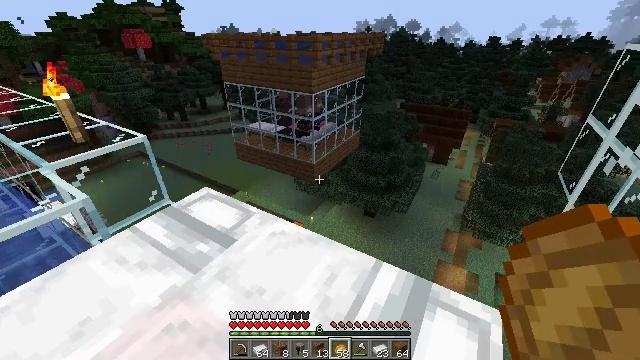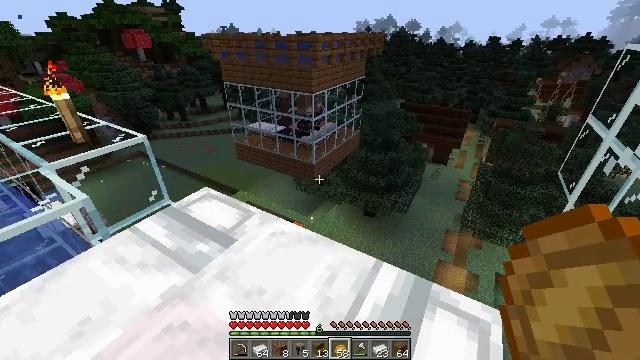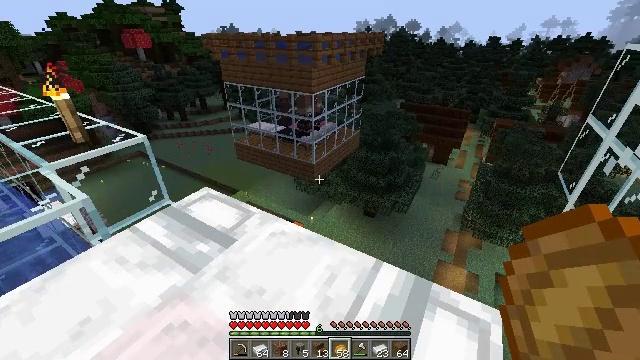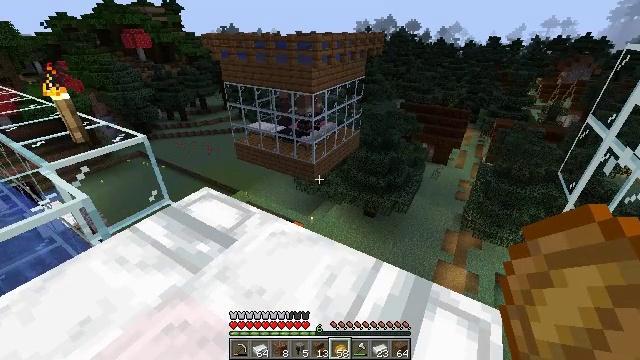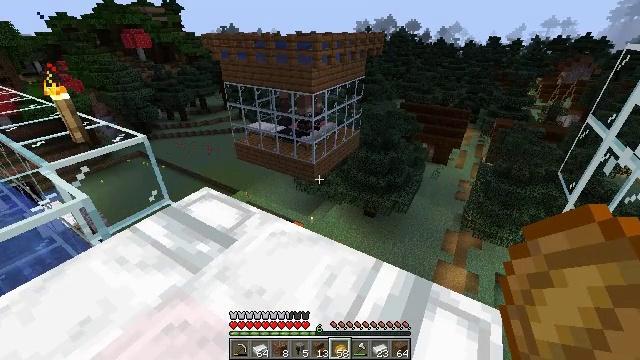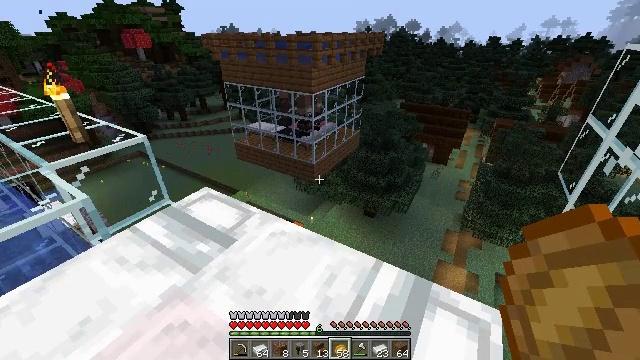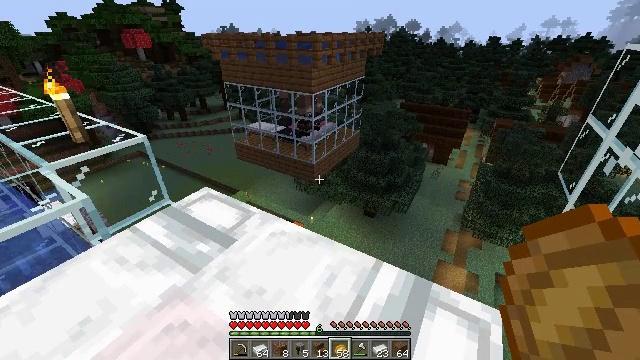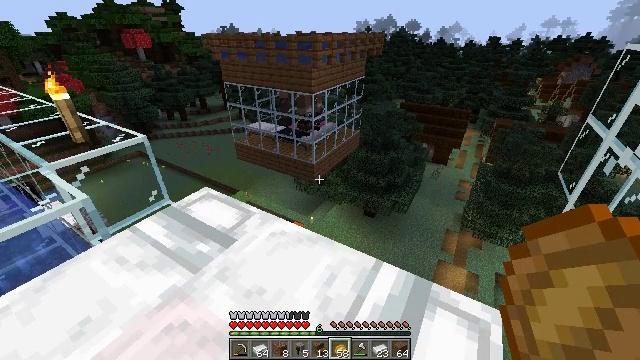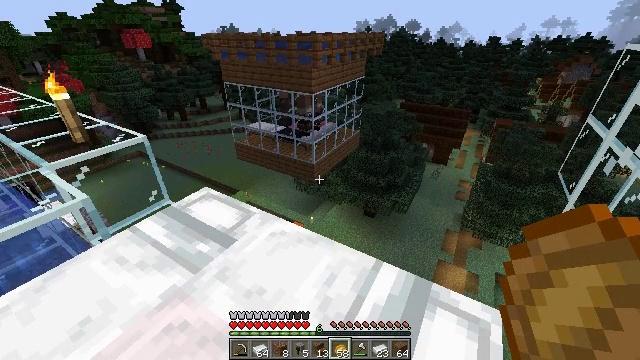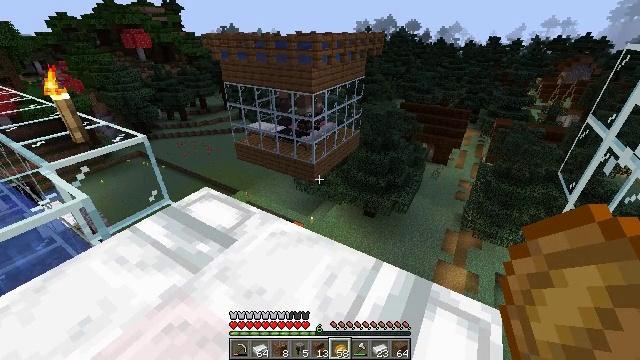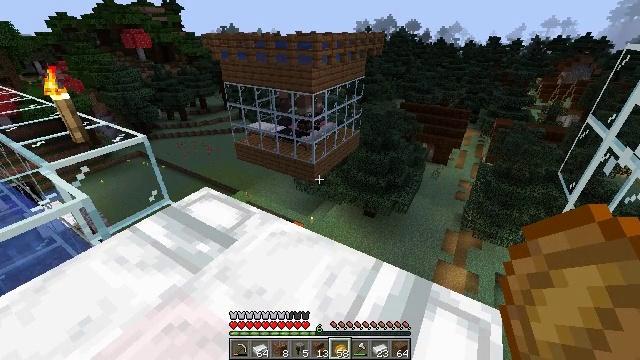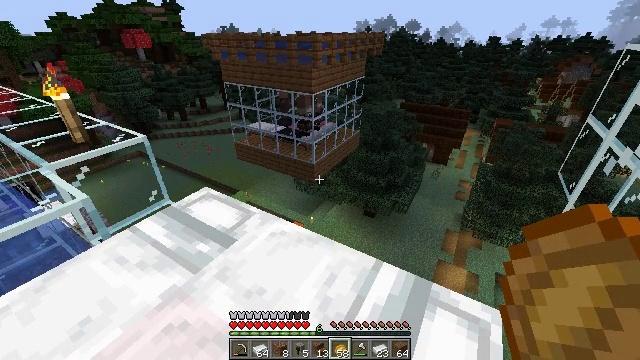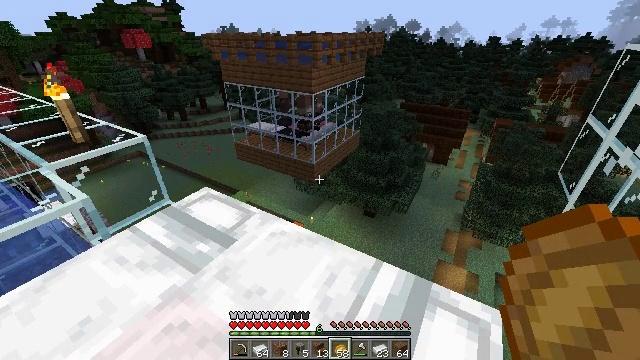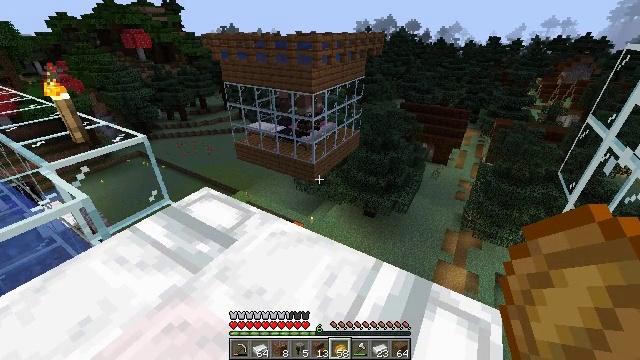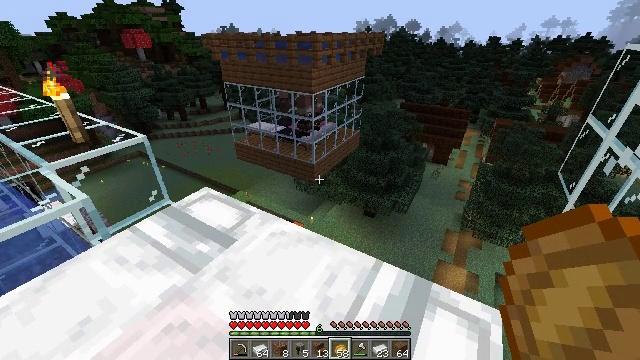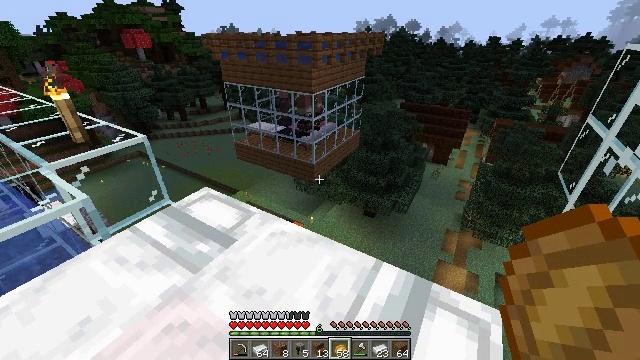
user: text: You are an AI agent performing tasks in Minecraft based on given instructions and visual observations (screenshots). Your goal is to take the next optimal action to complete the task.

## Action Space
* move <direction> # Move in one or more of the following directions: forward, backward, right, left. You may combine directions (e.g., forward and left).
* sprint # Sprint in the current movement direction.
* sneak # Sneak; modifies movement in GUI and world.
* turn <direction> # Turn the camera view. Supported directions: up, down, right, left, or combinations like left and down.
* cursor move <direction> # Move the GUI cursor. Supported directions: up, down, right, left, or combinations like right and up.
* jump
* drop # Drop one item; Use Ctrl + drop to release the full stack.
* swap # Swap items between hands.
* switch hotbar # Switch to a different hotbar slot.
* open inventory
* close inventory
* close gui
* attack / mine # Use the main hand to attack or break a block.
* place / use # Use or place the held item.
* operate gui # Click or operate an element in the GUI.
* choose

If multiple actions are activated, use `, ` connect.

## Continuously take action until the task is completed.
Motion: motion action
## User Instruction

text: Attack the smithing table to collect it.
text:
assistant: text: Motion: no_op
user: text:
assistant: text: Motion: no_op
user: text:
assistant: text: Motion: no_op
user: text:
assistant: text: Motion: no_op
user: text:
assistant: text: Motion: no_op
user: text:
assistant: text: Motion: no_op
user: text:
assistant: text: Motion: no_op
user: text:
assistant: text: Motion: no_op
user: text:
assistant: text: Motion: no_op
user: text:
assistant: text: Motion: no_op
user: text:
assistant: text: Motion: no_op
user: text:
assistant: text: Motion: no_op
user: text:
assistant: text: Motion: no_op
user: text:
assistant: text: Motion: no_op
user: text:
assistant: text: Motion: no_op
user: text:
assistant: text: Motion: no_op
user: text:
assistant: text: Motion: no_op
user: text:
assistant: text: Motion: no_op
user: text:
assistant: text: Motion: no_op
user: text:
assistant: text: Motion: no_op
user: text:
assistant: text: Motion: no_op
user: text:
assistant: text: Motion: no_op
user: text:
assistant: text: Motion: no_op
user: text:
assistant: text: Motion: no_op
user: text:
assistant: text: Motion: no_op
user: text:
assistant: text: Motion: no_op
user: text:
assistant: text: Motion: no_op
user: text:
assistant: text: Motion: no_op
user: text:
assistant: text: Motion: no_op
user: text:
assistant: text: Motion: no_op